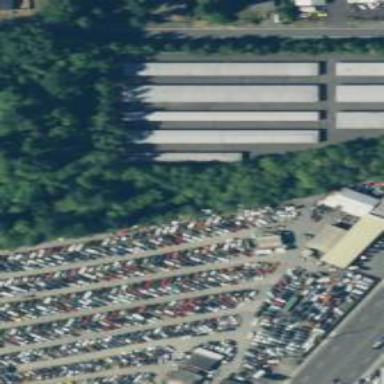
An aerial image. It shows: Industrial area designated as scrap yard.